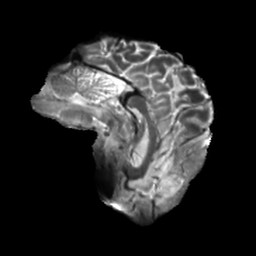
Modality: T2w
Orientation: sagittal
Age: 30
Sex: female
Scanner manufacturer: siemens
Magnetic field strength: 6.98 T
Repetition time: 7.776 s
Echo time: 0.076 s